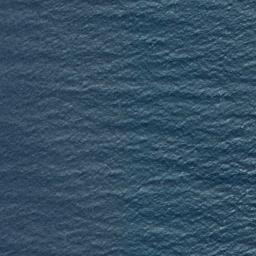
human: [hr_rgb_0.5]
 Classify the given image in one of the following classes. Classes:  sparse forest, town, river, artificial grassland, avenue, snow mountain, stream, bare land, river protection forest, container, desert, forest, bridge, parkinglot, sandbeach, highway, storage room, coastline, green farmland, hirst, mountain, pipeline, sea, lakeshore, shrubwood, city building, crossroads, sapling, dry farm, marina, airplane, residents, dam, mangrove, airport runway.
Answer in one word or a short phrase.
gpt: sea